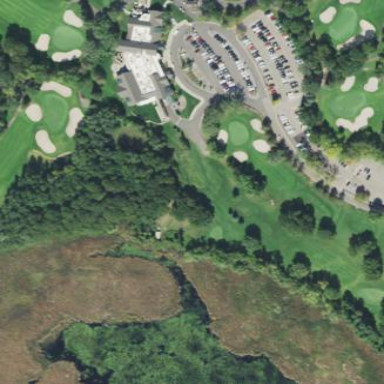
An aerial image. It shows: Area with grass used as rough in golf course.